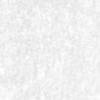
Label: no_change